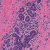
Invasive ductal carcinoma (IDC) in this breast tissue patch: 0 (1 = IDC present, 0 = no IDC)